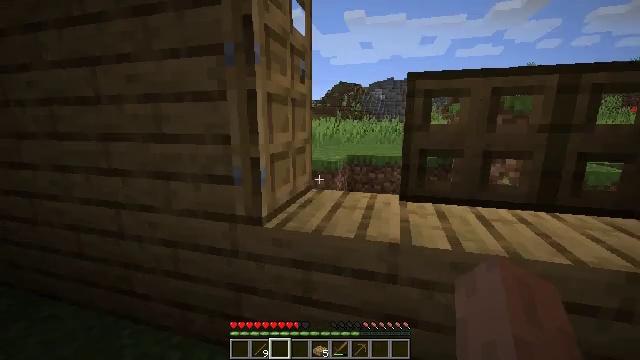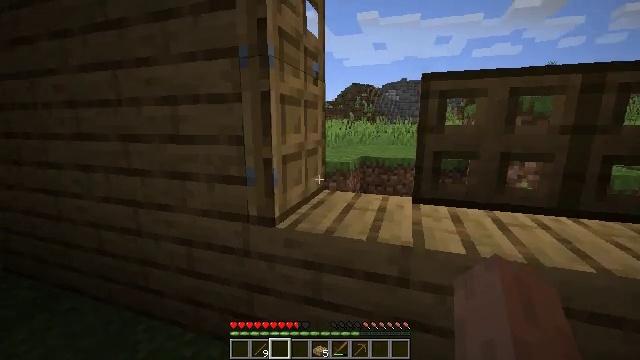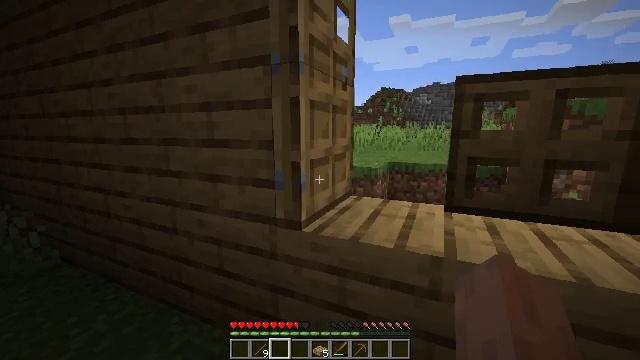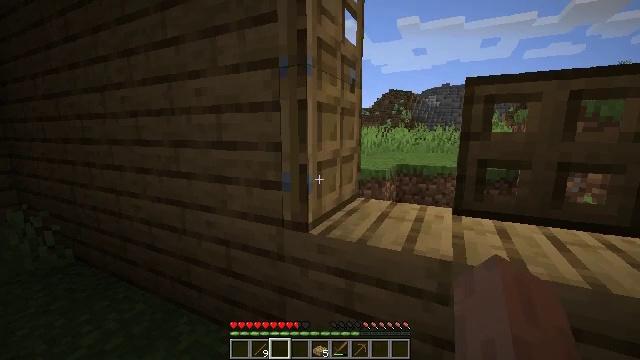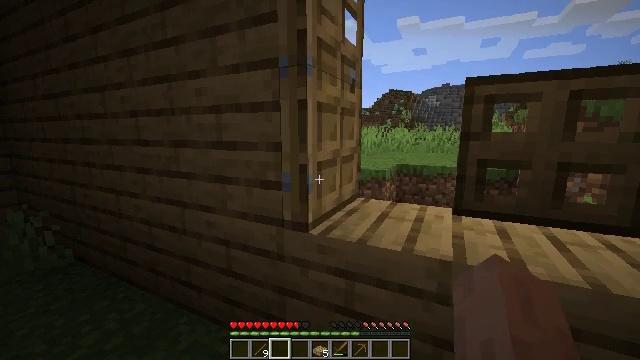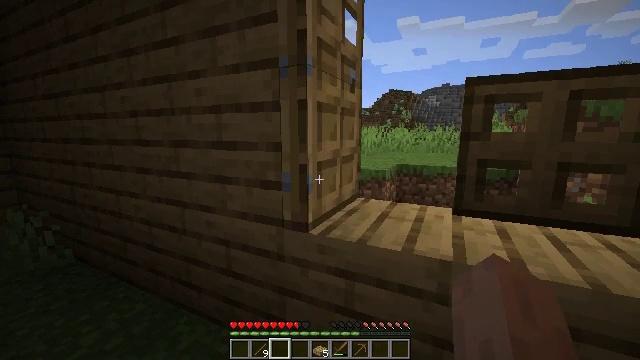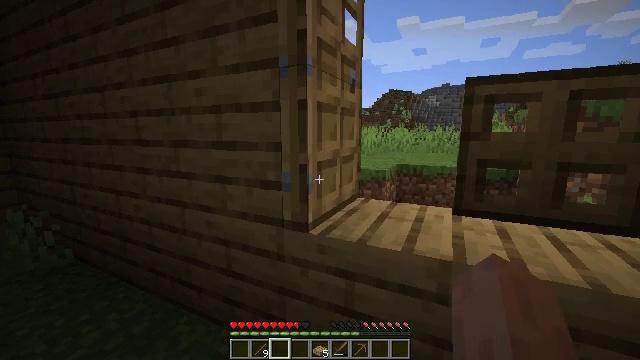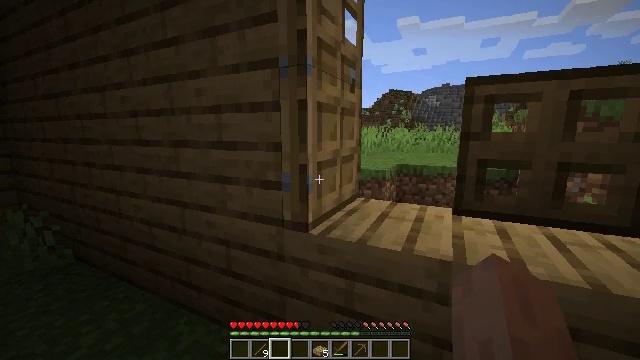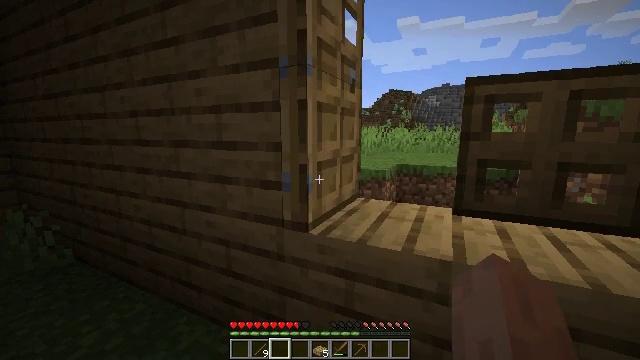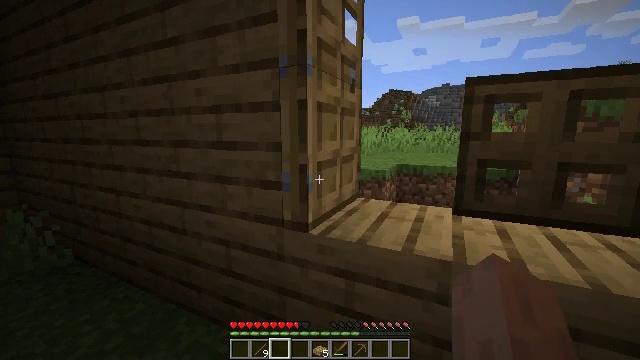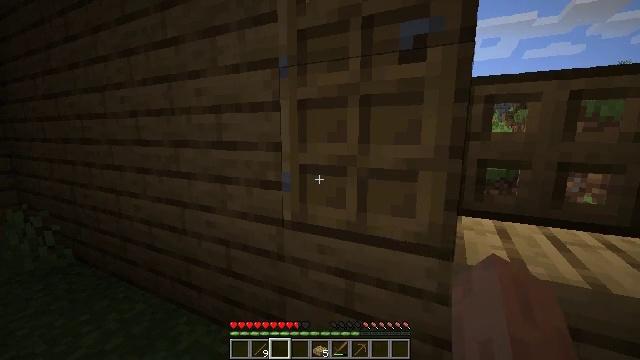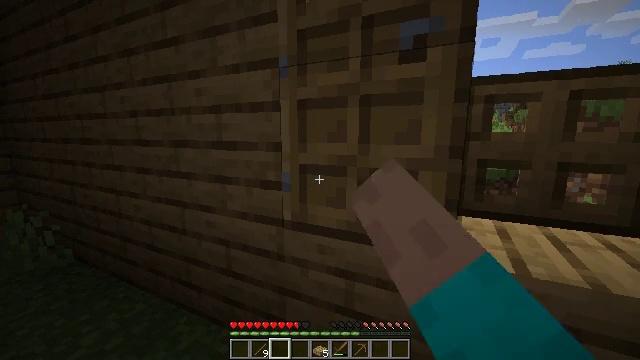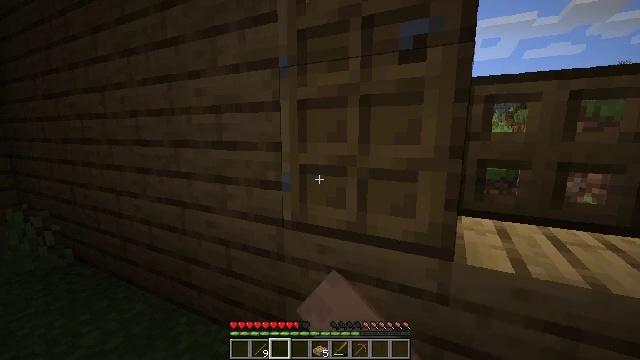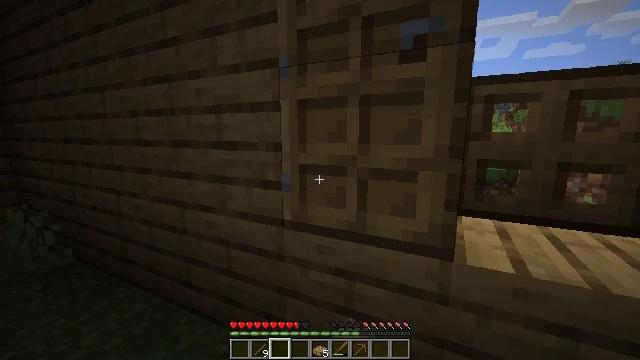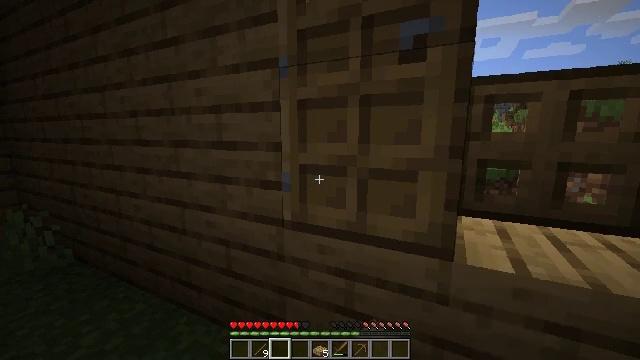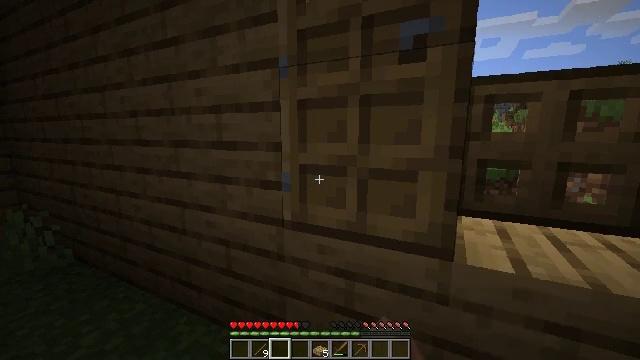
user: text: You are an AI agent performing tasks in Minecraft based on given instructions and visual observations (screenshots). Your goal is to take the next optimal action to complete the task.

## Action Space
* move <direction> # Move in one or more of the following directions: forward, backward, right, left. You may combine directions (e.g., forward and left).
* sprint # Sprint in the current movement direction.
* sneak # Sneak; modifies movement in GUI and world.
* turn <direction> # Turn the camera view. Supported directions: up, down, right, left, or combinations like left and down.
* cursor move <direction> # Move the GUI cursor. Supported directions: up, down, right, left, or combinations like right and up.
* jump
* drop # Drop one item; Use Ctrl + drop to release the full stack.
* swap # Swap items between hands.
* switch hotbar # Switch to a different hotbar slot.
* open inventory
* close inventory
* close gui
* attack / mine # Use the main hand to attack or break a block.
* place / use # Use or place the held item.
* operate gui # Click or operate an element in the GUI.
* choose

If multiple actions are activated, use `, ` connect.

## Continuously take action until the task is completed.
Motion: motion action
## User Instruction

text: Destroy the oak door to retrieve it.
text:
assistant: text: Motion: turn left
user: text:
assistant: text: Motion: turn left and up
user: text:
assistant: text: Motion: turn left
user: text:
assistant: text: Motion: no_op
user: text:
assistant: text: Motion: no_op
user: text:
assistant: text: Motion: no_op
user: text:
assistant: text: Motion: no_op
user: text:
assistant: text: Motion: no_op
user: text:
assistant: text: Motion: no_op
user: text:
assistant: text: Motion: use / place
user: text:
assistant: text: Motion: use / place
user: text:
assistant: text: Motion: use / place
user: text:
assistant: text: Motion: no_op
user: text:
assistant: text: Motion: no_op
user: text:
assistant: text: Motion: no_op
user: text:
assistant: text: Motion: no_op
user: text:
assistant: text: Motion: no_op
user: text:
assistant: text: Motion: no_op
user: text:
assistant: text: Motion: no_op
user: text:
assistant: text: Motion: no_op
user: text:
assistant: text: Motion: no_op
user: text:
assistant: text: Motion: no_op
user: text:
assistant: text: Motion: no_op
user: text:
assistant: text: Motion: no_op
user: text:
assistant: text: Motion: no_op
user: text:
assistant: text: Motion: no_op
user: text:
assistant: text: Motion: no_op
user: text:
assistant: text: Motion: no_op
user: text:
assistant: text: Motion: turn right
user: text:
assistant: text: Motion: turn right